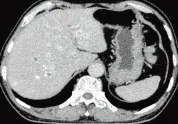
(G, H) Evaluation of Partial response (PR) after 6 cycles of trastuzumab combined with HAIC treatment.
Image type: radiology (ct)